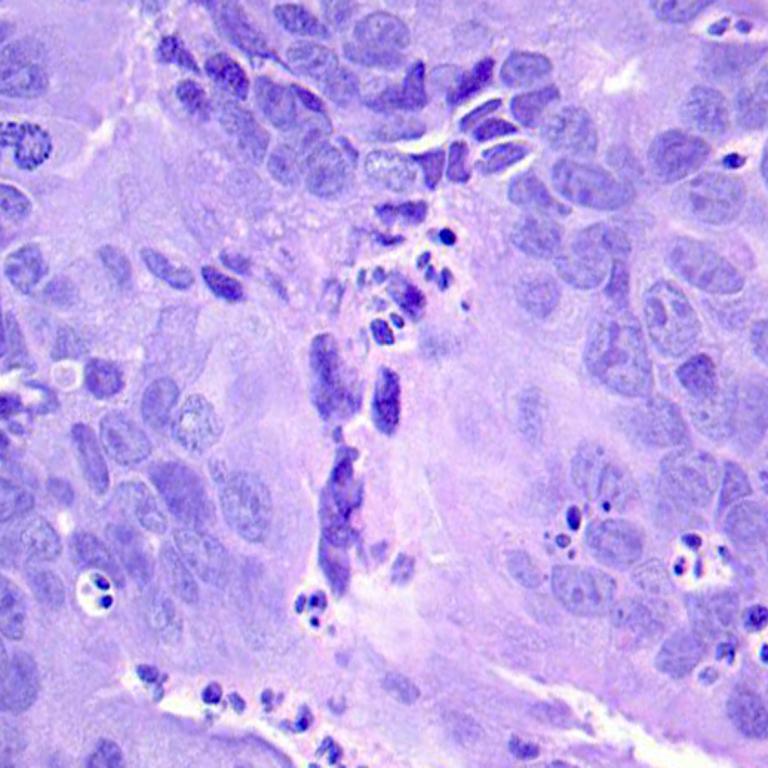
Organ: colon
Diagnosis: adenocarcinomas